Field crop: tomato
Growth stage: 1
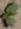
Species: solanum